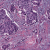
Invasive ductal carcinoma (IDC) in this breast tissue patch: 1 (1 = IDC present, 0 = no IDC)